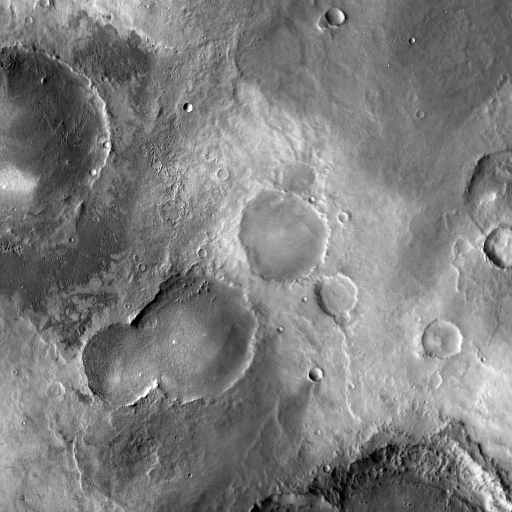
Crater classes present: Background, Other, Layered, Buried, Secondary